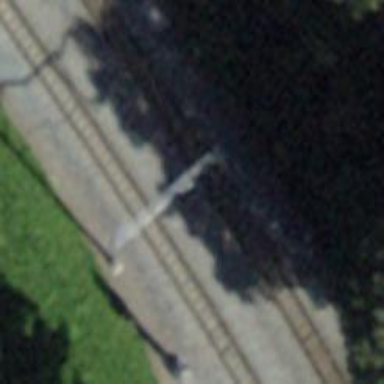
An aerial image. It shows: Railway signal.